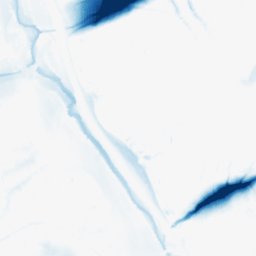
Category: morphological
Decomposition family: morphological_ellipse
Decomposition parameters: operation: closing
width: 50
height: 30
Upsampling method: sinc_hamming
Upsampling parameters: scale: 2
kernel_size: 4
Upsampling scale: 2